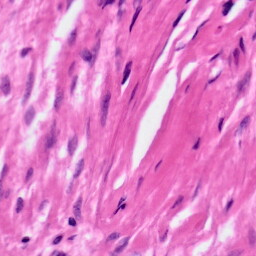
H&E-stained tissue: Ovarian